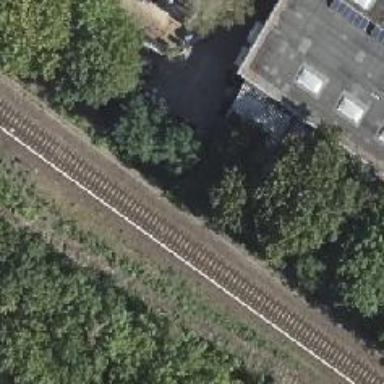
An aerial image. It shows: Historical abandoned railway spur.